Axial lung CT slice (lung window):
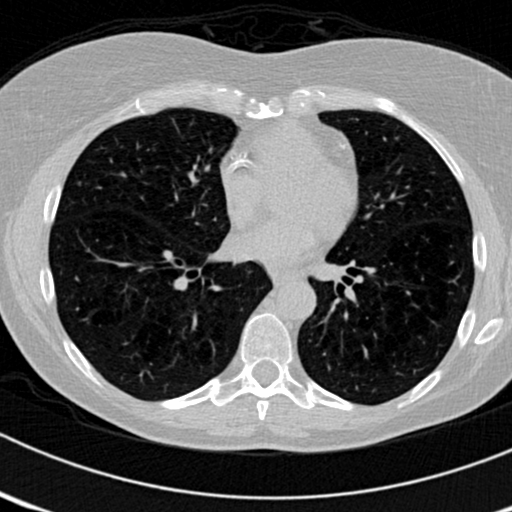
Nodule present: no